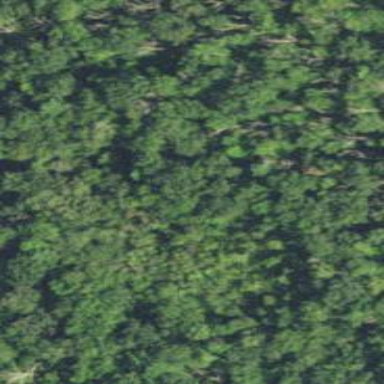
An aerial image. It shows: Mixed woodland with various types of leaves.